Question: The top of my NSIS license page looks rather stark:

I don't see any way to modify the header/subtitle of the page through the normal channels. <URL> looks close, but it only seems to modify the text at the of the dialog.
Is there any way to add a header to the page?
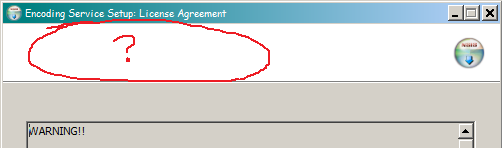
Answer: You must include a language to fully initialize the MUI:
'''
!include "MUI.nsh"
!insertmacro MUI_PAGE_LICENSE "License.rtf"
!insertmacro MUI_PAGE_COMPONENTS
!insertmacro MUI_PAGE_...
!insertmacro MUI_LANGUAGE "English"
'''
If you want to use a bitmap in the header and not the .exe icon, then you should look at the defines Seki talks about...